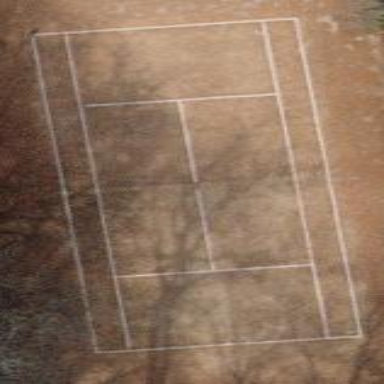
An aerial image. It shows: Tennis court on pitch.